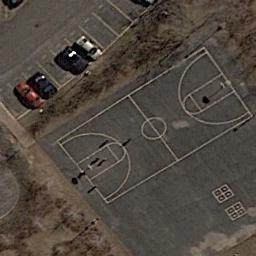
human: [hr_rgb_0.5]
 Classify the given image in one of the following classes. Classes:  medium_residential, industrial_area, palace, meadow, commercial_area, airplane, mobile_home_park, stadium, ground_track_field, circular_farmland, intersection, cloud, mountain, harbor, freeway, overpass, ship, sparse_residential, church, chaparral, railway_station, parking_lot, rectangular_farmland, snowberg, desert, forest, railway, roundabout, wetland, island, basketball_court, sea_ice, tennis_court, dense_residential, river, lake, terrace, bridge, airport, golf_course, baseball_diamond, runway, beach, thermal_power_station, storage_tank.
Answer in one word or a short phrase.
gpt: basketball_court